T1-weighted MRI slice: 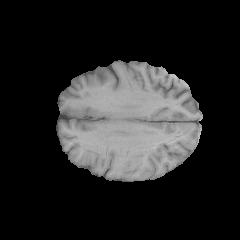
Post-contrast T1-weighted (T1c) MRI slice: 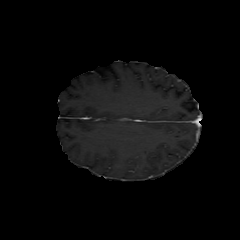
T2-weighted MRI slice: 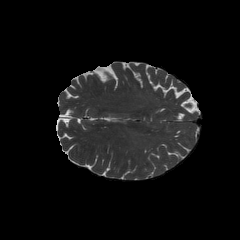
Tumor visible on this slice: no